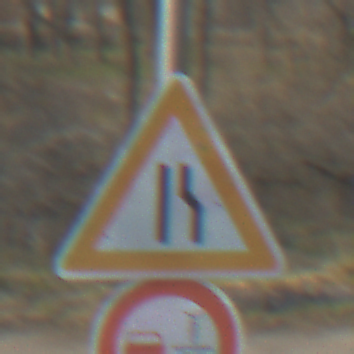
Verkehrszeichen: EinseitigVerengteFahrbahnRechts
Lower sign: VerbotUeberholenEinspurigeFahrzeuge
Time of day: MorningAfternoon
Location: Outdoor (Suburban)
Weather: PartlyCloudy
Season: NotSpecified
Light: Natural